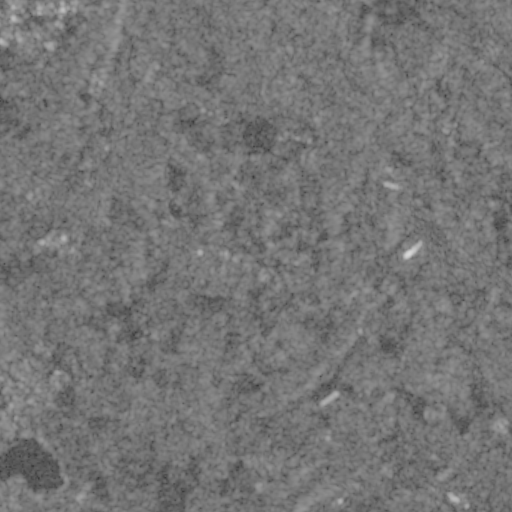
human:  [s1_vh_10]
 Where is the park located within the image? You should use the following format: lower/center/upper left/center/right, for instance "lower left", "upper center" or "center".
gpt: The park is located in the upper right of the image.
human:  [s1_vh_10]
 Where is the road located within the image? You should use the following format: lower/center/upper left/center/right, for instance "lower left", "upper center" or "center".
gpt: There is no road in the image.

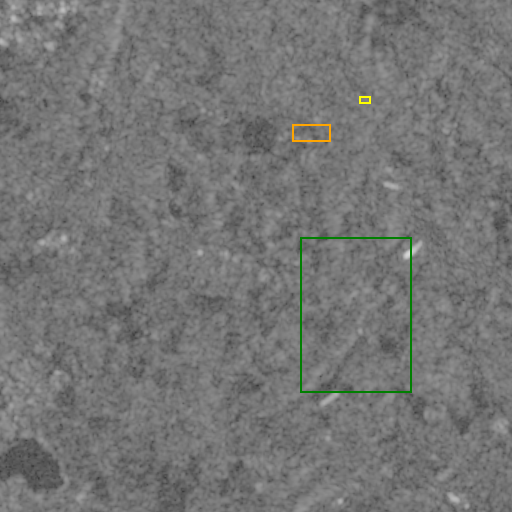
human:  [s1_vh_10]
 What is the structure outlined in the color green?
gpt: The structure outlined in green is a crop field.
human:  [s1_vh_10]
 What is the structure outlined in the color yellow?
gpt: The structure outlined in yellow is a park.
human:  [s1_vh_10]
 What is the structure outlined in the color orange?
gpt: The structure outlined in orange is a parking lot.
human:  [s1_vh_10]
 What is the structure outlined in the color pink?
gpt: There is no pink outline.